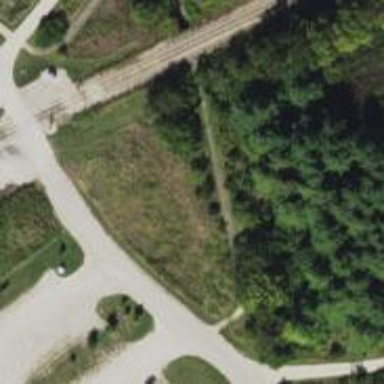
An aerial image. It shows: Asphalt path.